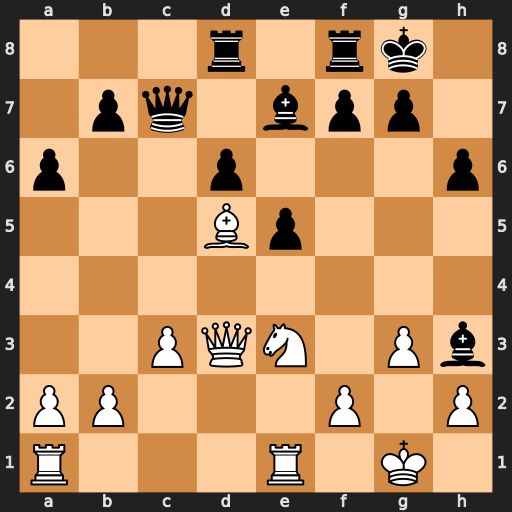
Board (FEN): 3r1rk1/1pq1bpp1/p2p3p/3Bp3/8/2PQN1Pb/PP3P1P/R3R1K1
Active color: w
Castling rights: -
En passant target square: -
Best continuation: g4 Bg5 Qg6 Bxg4 Nxg4